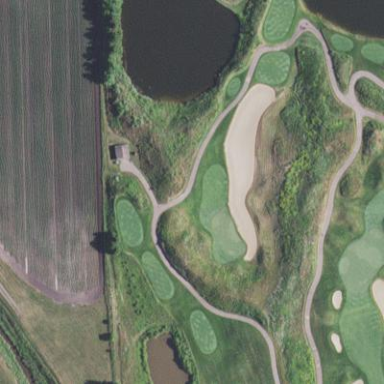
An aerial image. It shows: Area with grass used as rough in golf course.